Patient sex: F
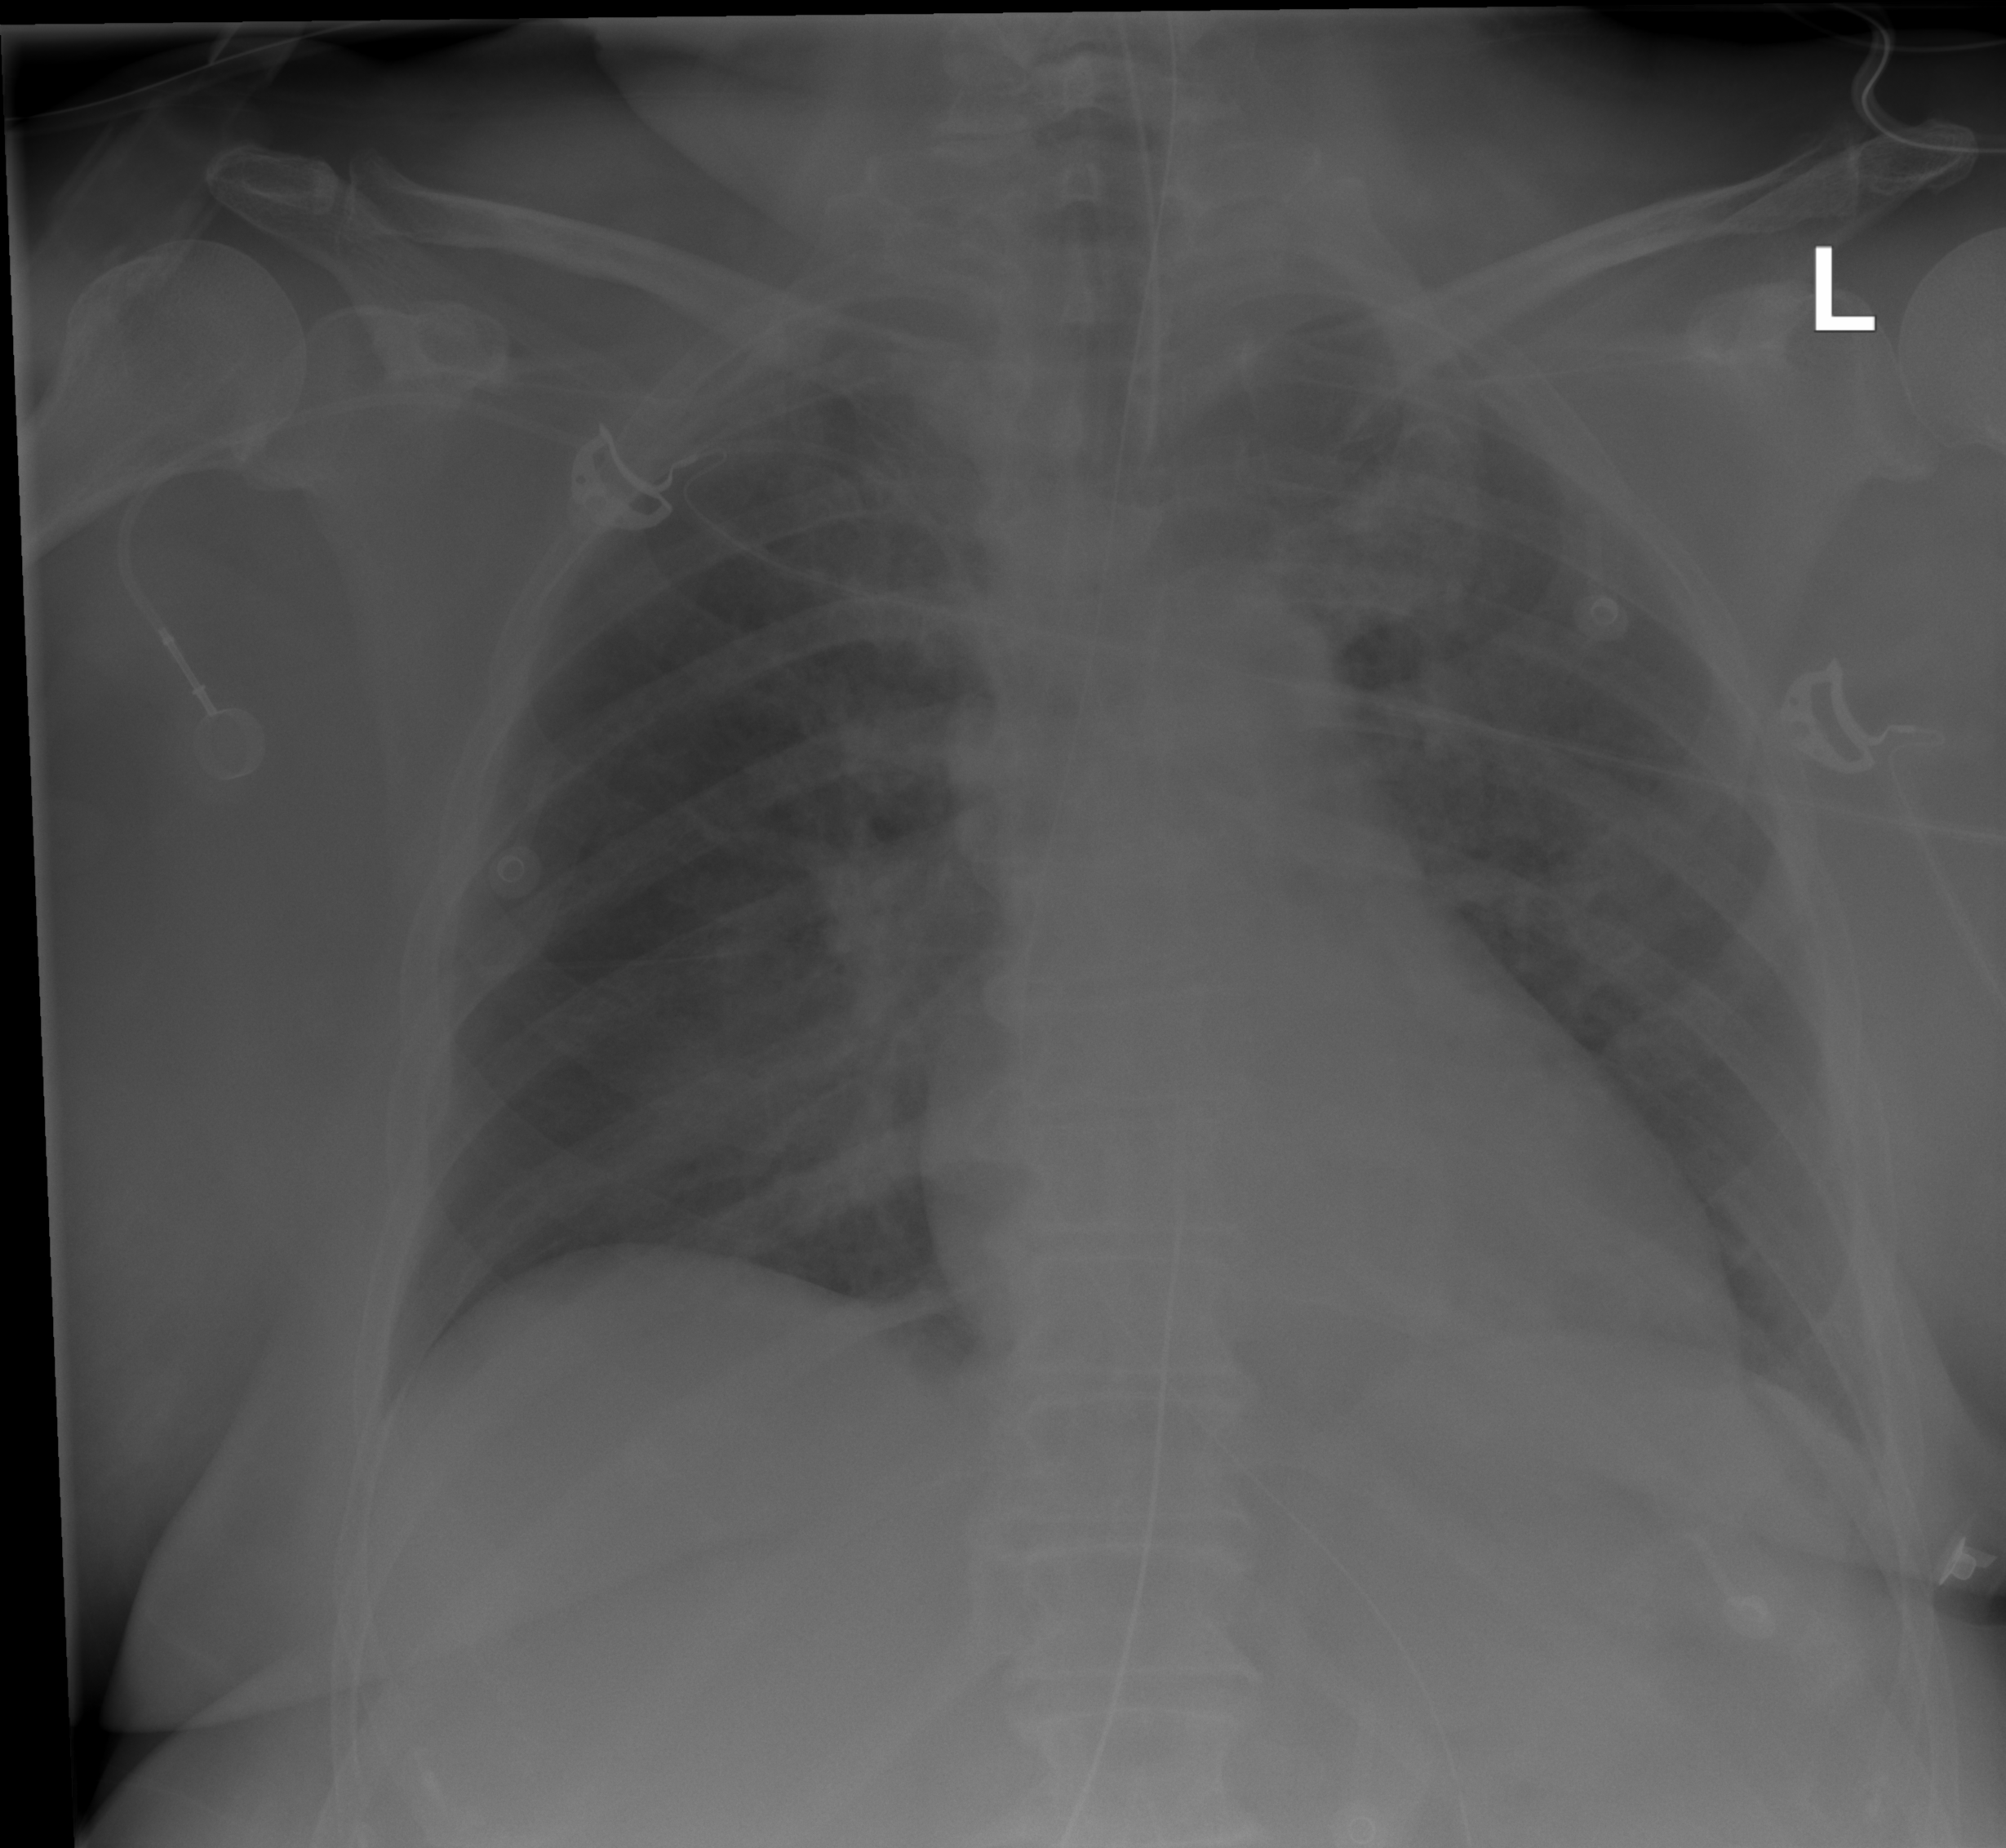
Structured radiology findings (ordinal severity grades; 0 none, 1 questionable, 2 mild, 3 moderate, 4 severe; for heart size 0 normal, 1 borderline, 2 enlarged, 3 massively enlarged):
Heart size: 0
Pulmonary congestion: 0
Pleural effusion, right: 0
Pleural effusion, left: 0
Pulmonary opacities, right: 2
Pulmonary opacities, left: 2
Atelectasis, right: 0
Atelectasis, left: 0